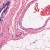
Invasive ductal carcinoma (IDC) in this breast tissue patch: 0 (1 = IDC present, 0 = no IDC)